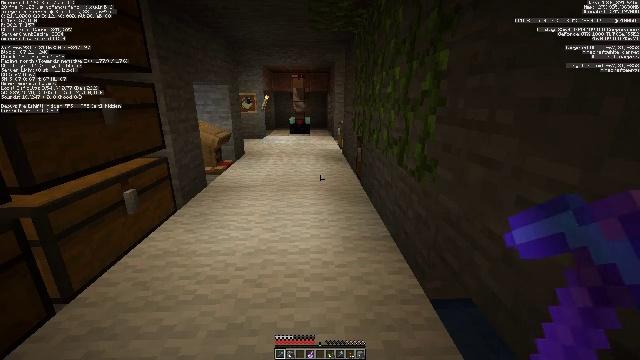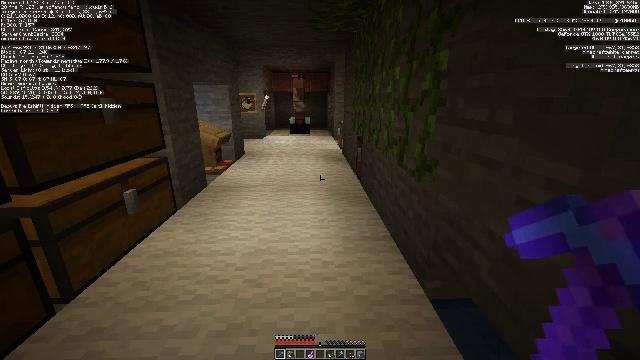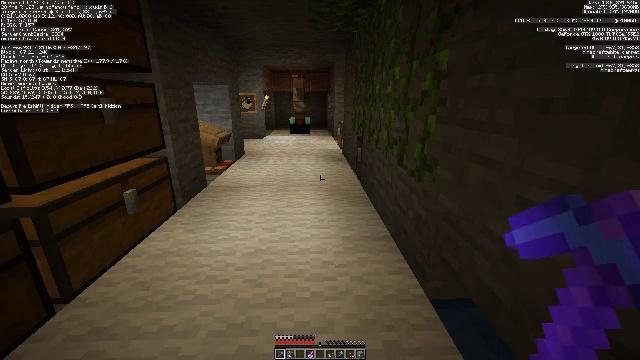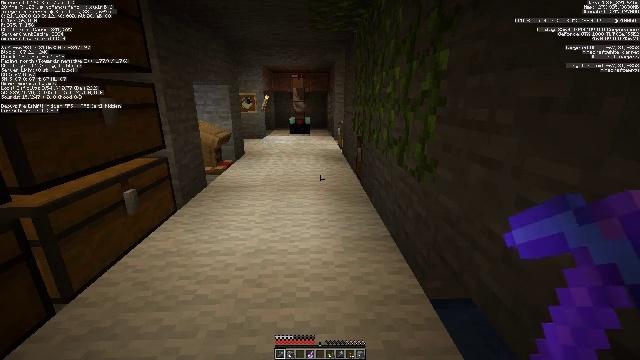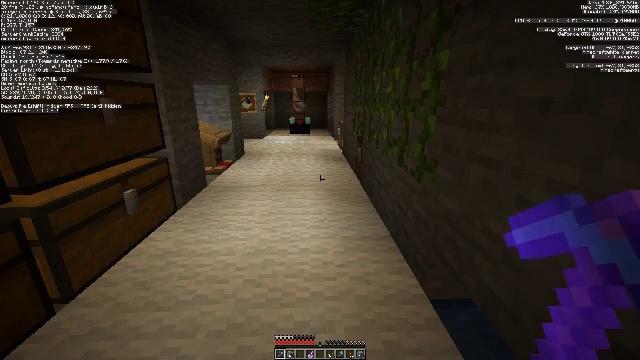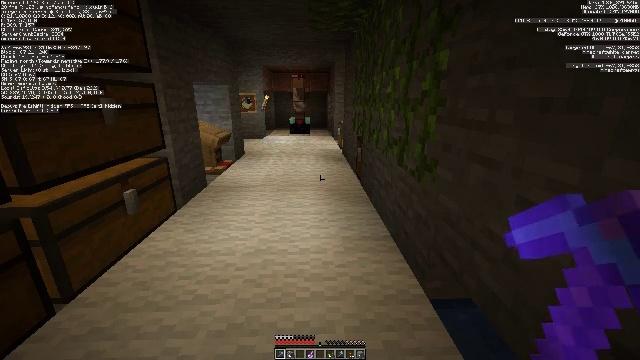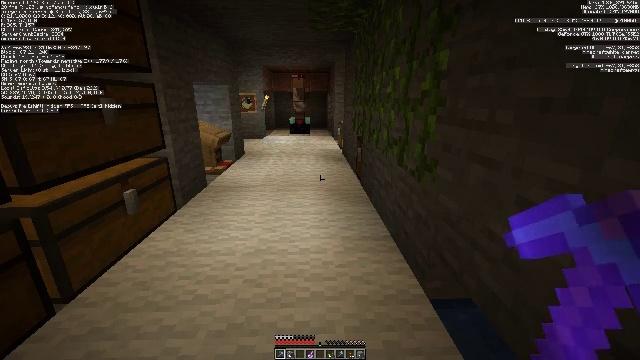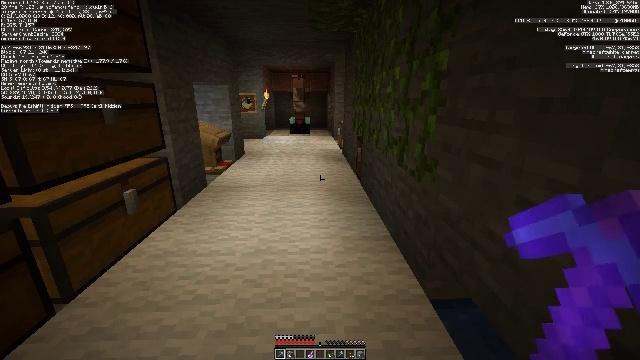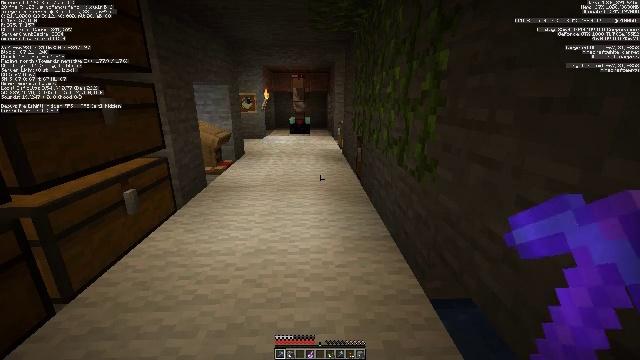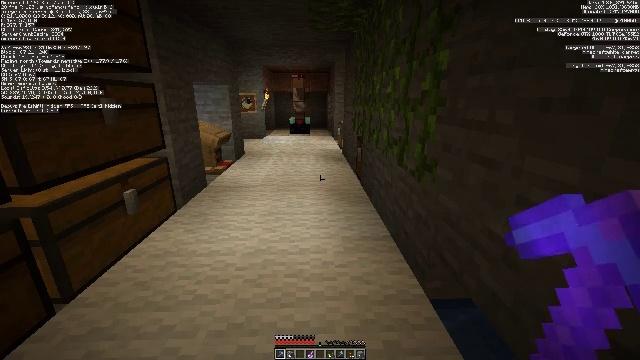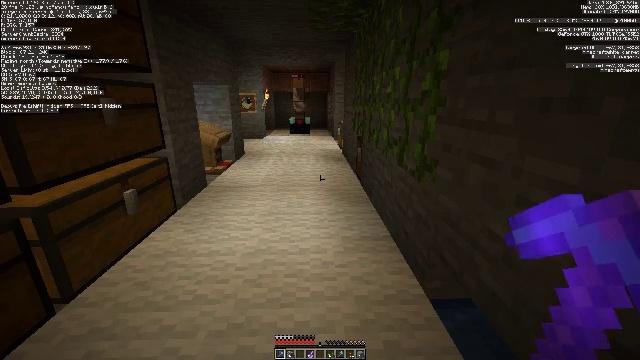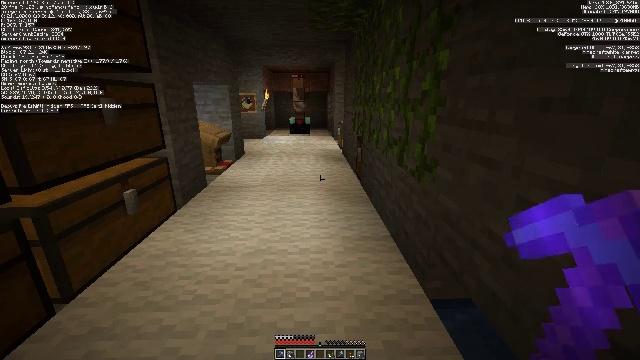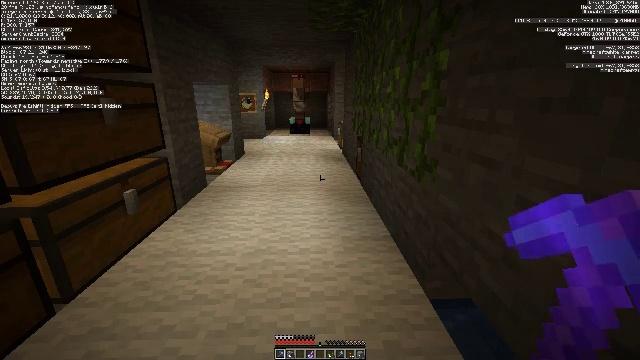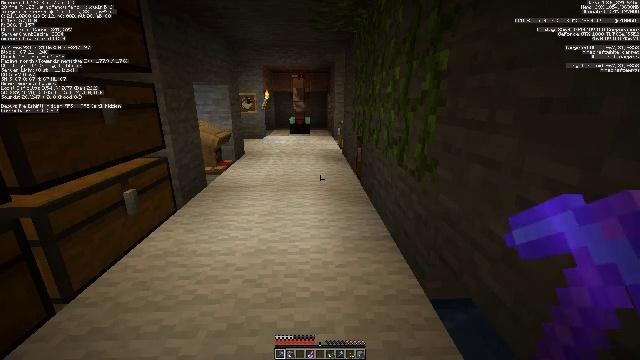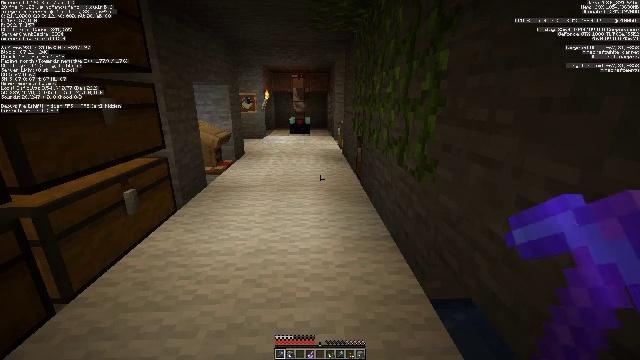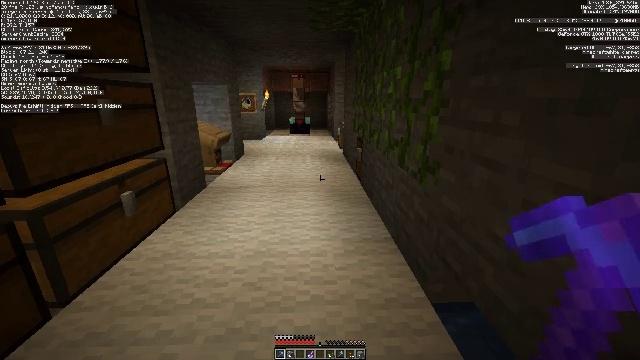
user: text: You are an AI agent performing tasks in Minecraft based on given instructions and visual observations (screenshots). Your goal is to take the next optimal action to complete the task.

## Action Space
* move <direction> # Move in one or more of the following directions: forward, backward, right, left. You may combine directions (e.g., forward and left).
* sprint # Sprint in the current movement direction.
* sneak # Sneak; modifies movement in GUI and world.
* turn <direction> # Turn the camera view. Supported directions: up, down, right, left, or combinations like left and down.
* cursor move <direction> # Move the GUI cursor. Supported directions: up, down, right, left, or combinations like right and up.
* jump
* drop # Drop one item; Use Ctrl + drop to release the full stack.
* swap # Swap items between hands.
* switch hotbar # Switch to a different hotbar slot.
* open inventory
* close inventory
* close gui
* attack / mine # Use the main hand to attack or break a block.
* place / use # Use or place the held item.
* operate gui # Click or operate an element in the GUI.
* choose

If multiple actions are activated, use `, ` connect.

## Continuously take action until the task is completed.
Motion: motion action
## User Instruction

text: Break the yellow shulker box to collect it.
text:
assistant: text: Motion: no_op
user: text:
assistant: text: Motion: no_op
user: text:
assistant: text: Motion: no_op
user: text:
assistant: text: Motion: no_op
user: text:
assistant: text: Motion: no_op
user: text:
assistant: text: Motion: no_op
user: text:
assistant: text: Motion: no_op
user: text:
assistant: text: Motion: no_op
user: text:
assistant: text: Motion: no_op
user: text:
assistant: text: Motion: no_op
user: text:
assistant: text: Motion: no_op
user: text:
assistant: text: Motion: no_op
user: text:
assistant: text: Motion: no_op
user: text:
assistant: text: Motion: no_op
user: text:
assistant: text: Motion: move forward
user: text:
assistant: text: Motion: move forward
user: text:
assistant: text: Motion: move forward
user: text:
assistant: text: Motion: move forward
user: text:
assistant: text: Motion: move forward
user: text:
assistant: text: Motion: move forward
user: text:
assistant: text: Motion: move forward
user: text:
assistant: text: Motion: move forward
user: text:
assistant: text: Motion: move forward
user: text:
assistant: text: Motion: move forward
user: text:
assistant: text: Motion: move forward
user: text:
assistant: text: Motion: move forward, turn left and up
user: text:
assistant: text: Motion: move forward, turn left and up
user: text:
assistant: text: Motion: move forward and move right, turn left and up
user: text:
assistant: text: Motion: move forward and move right
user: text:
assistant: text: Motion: move forward and move right